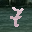
Label: 7